Aerial crown-view tile of a tropical tree (Barro Colorado Island, Panama), acquired 20240611:
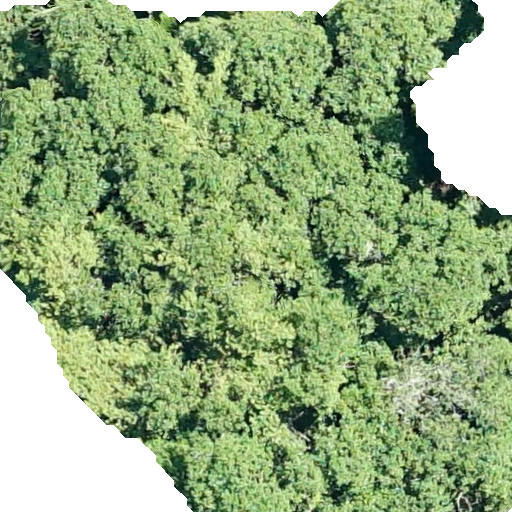
Species: Hieronyma alchorneoides
GBIF accepted scientific name: Hieronyma alchorneoides
Crown area: 391.331 m²